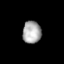
Tissue: lung
Cell type: T cells
Senescence score: 0.2299
Nuclear area (px): 405
Mean DAPI intensity: 169.052